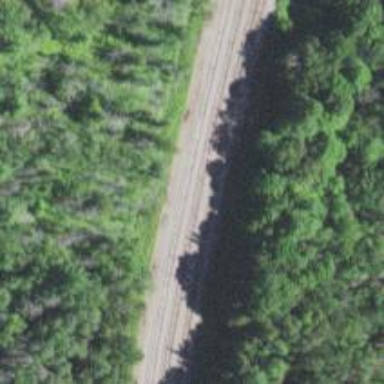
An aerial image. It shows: Single railway track.